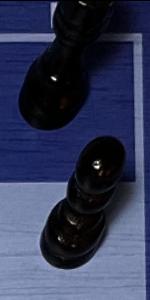
Label: Pawn_Black